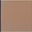
Piece: xx